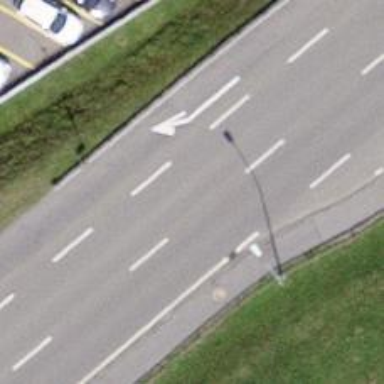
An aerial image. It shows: Primary highway with cycle track on the left.